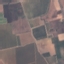
Label: PermanentCrop